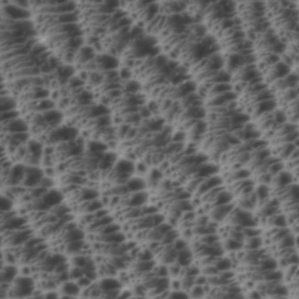
Label: non_frost